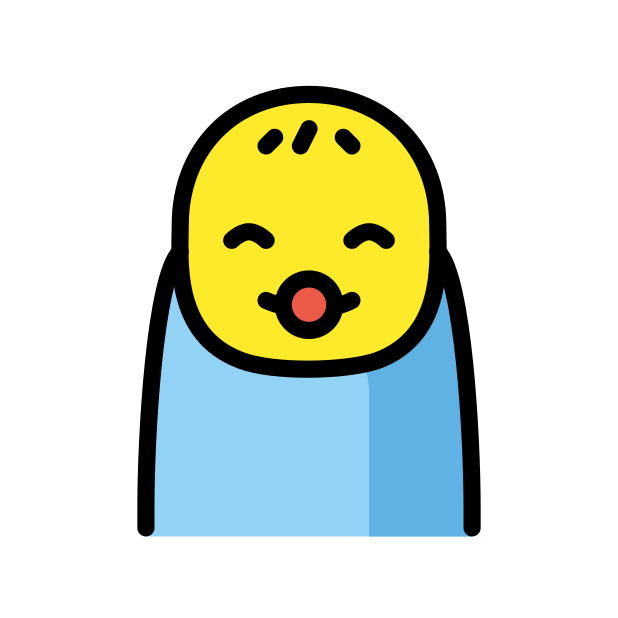
baby